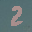
Label: 2